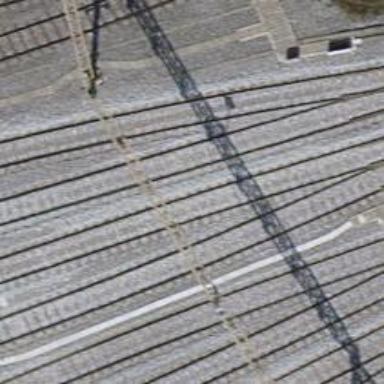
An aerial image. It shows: Rail yard with electrified contact lines for the trains.